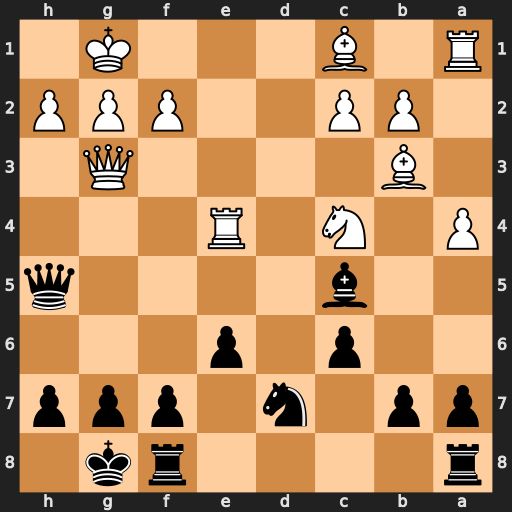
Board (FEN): r4rk1/pp1n1ppp/2p1p3/2b4q/P1N1R3/1B4Q1/1PP2PPP/R1B3K1
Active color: b
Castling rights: -
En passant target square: -
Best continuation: Qd1+ Re1 Qxe1#